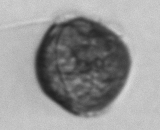
Label: Alexandrium_catenella